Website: home-depot
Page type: billing-address
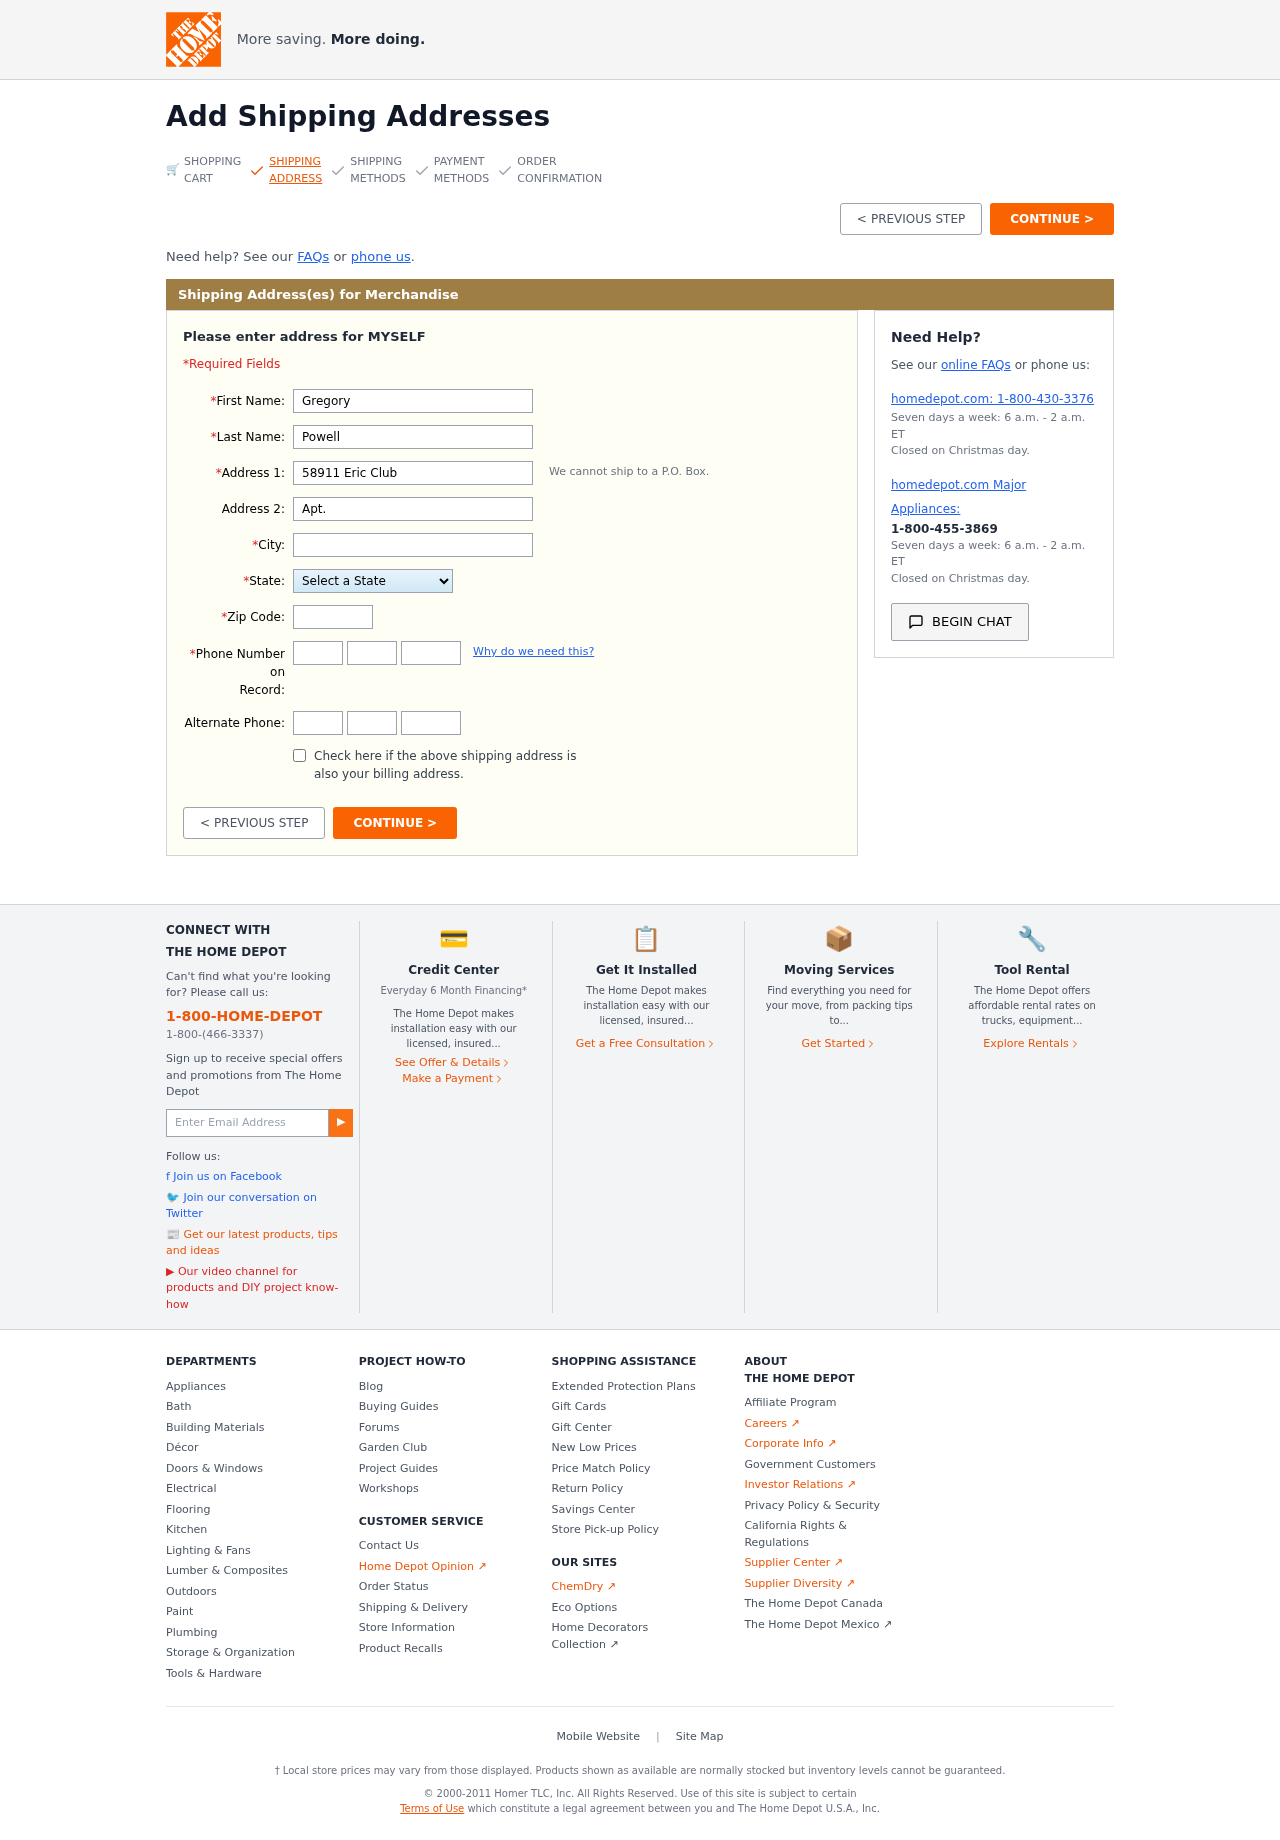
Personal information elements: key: PII_STATE
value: Arkansas
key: PII_FIRSTNAME
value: Gregory
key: PII_LASTNAME
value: Powell
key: PII_STREET
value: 58911 Eric Club
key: PII_STREET2
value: Apt. 425
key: PII_CITY
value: West Ronald
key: PII_POSTCODE
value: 70808
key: PII_PHONE_AREA
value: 302
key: PII_PHONE_PREFIX
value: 750
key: PII_PHONE_LINE
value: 7194